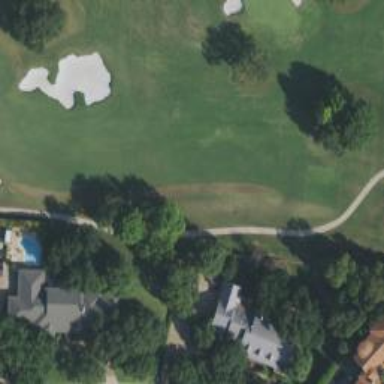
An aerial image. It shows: Service road used as golf cart path.